Brain MRI, modality: hrT2
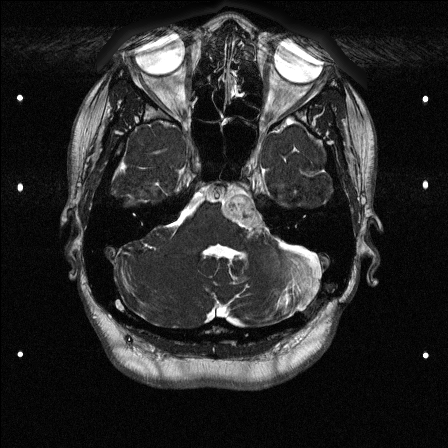